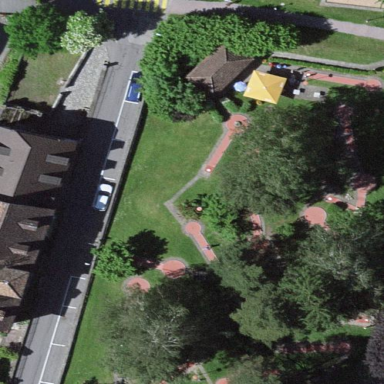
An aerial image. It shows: Miniature golf leisure land.